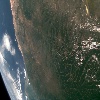
Label: land